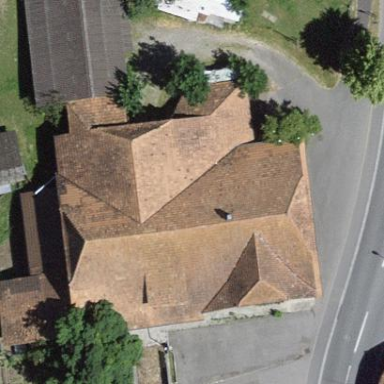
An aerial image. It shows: Farm building with gabled roof.